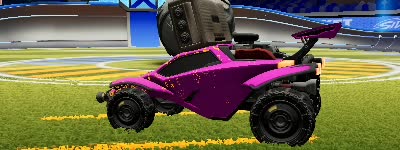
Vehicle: octane